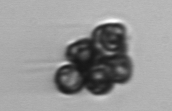
Label: Corymbellus